Interaction volume radius: 10 \u00c5
Interaction volume height: 10 \u00c5
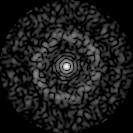
Disorder parameter: 0.8142